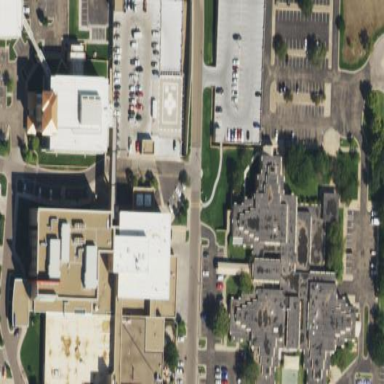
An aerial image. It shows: Hospital building.